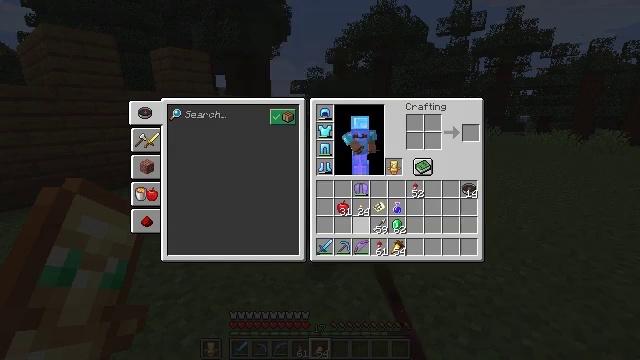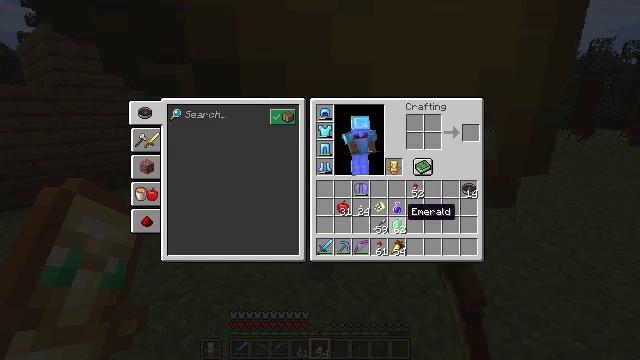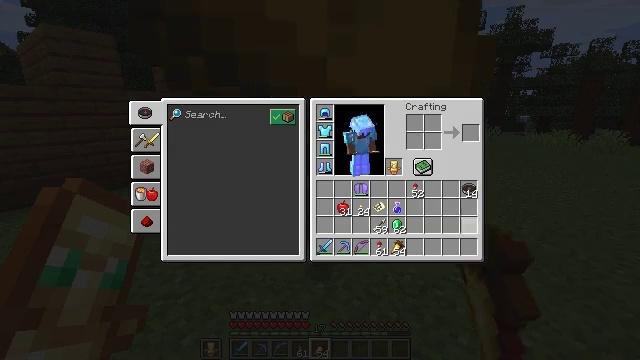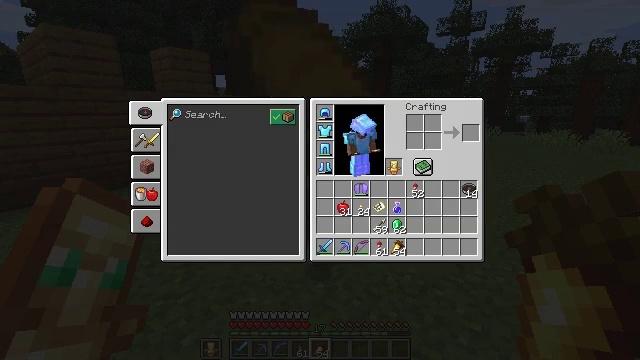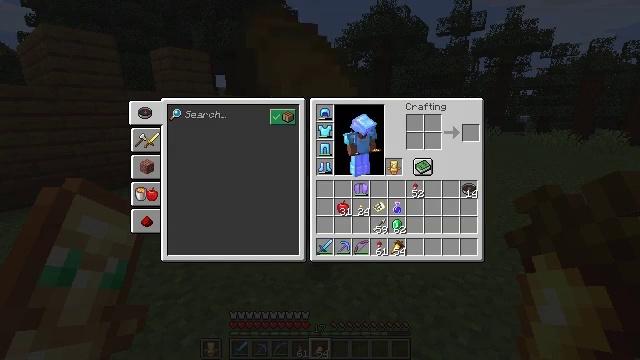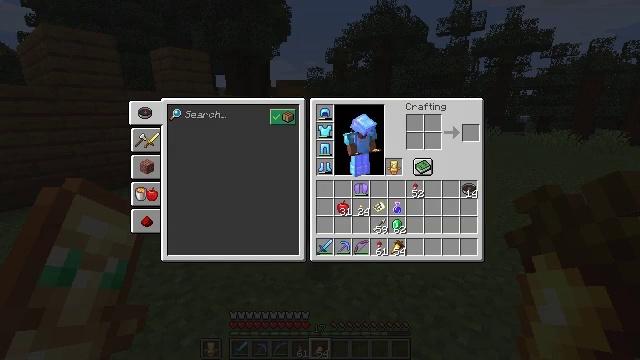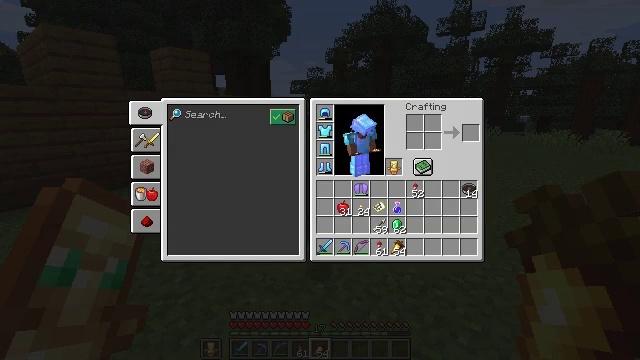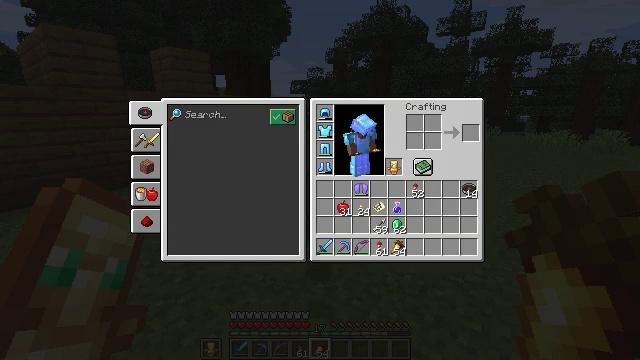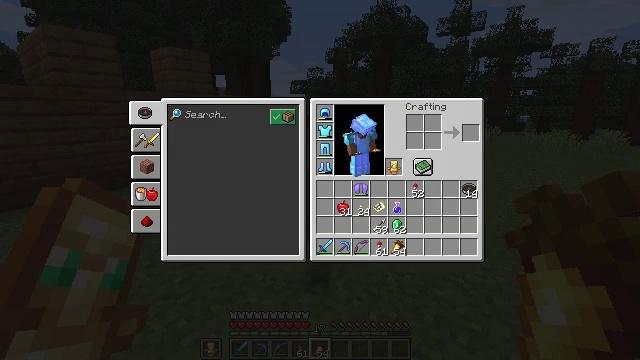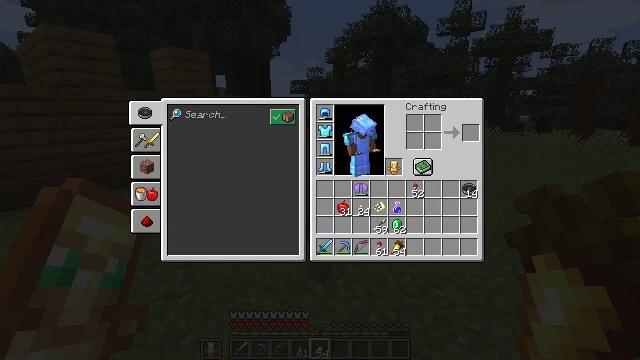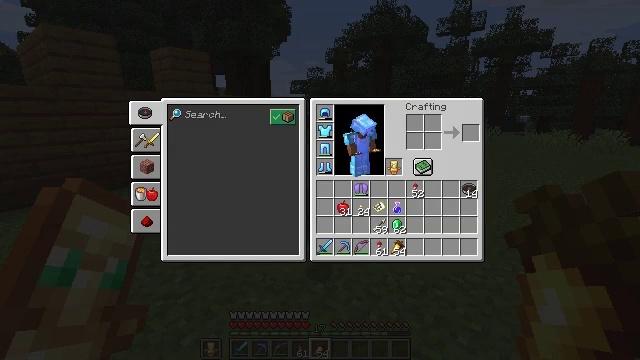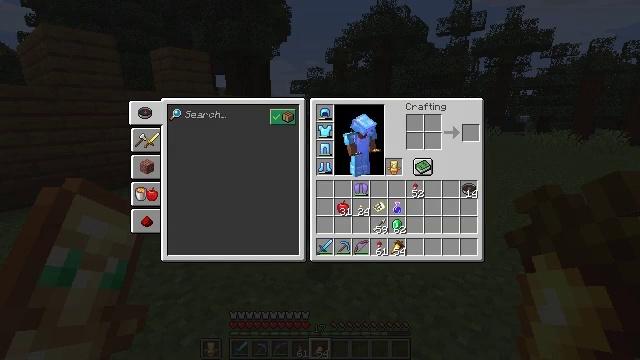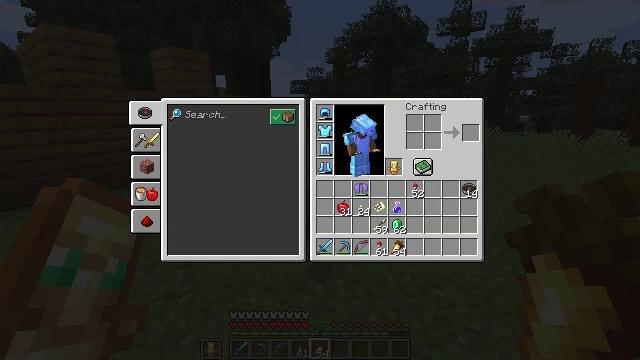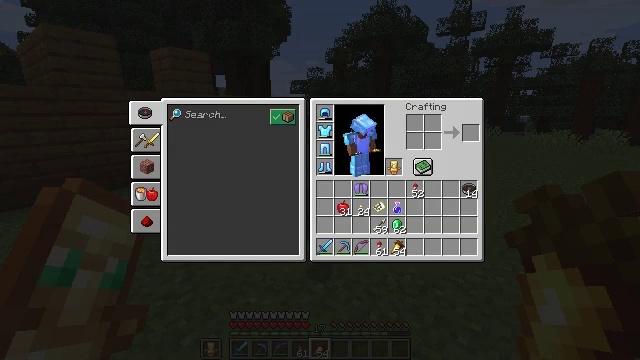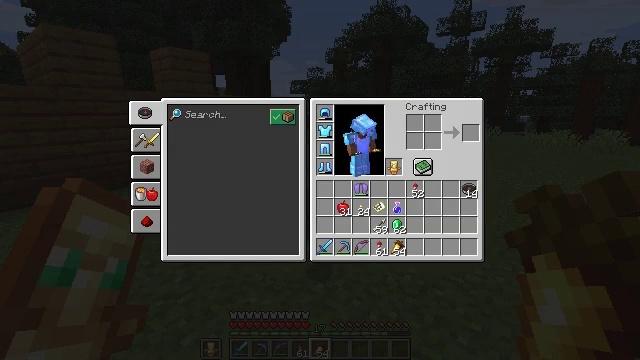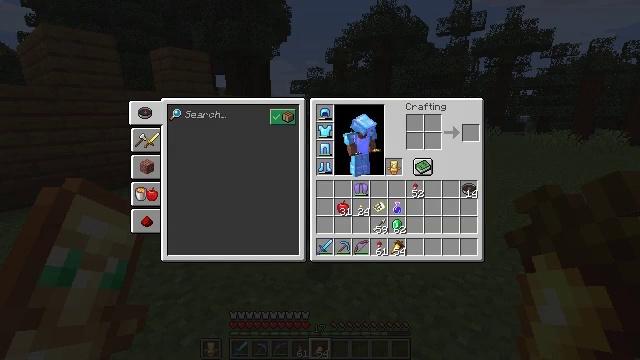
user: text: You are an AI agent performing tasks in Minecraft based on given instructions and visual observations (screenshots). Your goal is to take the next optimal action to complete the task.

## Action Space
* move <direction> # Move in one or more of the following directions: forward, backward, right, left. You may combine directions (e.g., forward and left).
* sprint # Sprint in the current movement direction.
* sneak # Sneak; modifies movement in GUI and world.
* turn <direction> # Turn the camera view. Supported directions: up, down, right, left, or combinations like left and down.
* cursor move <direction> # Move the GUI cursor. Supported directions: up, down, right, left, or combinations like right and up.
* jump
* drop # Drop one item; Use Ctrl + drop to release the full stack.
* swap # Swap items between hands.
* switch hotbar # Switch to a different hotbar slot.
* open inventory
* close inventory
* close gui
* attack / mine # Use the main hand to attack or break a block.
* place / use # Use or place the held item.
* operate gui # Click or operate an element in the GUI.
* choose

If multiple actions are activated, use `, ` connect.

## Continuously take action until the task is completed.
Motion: motion action
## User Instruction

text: Remove a potion from the inventory.
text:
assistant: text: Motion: sprint, cursor move right, open gui
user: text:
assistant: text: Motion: sprint, cursor move right
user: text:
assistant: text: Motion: sprint, cursor move right
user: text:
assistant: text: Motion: sprint, cursor move right
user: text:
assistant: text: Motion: sprint
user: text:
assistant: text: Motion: sprint
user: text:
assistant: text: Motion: sprint
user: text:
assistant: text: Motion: sprint
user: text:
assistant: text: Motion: sprint
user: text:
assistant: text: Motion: no_op
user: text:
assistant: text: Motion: no_op
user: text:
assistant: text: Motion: no_op
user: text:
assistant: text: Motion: no_op
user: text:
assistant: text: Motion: no_op
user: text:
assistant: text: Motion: no_op
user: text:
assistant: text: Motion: no_op
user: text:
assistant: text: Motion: no_op
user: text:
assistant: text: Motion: cursor move left
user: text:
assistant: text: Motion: cursor move left
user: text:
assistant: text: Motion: no_op
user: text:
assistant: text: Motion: cursor move left
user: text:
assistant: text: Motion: cursor move left
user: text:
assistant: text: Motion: cursor move left
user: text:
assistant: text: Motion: sprint, drop
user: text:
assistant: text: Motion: sprint, drop
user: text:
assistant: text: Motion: sprint, drop
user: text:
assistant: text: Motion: sprint, drop
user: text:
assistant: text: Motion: sprint, drop
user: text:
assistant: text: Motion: sprint
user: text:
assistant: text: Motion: sprint